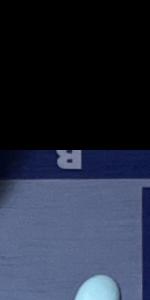
Label: Empty